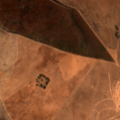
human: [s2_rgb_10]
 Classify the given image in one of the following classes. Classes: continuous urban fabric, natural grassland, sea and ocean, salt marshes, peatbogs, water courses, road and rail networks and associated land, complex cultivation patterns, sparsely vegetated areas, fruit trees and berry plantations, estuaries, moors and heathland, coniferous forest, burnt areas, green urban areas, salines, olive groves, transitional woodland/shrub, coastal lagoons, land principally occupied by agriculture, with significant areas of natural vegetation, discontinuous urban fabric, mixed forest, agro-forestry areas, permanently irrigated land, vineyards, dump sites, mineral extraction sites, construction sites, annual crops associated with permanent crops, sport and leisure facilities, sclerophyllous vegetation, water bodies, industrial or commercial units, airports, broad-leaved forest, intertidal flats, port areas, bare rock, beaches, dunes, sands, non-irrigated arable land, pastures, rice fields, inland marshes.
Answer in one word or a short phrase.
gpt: non-irrigated arable land, transitional woodland/shrub